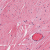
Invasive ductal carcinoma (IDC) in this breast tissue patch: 0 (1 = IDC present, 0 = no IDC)